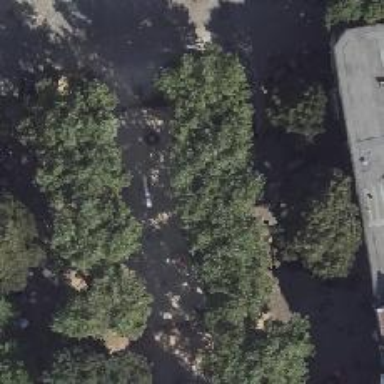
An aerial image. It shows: Playground featuring basket swing.